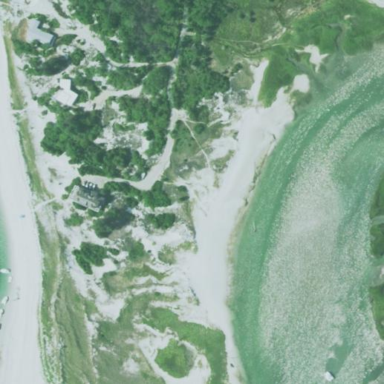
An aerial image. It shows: Sandy beach with natural surroundings.